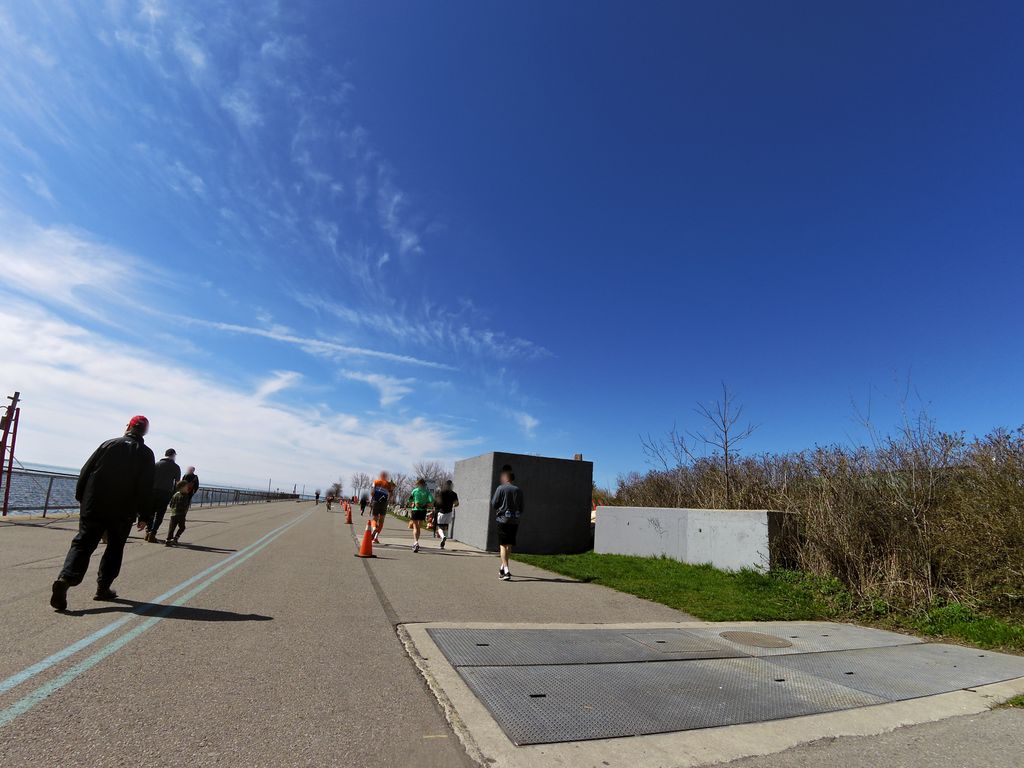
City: toronto